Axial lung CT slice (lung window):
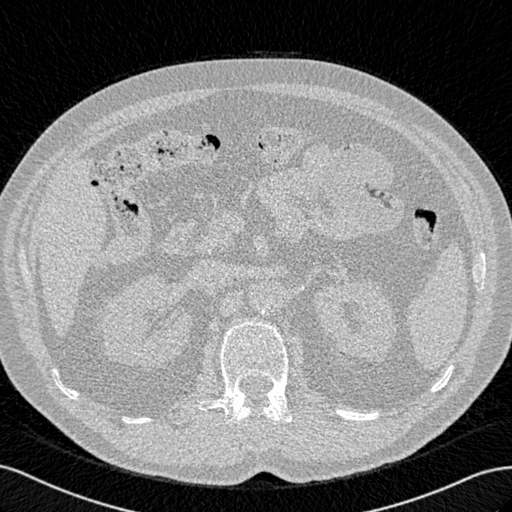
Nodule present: no